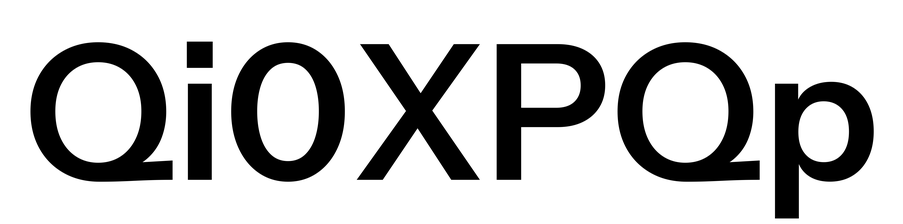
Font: InstrumentSans_SemiBold